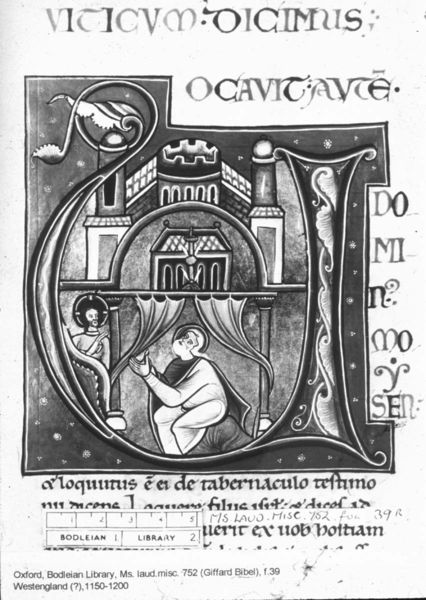
Titel: Giffard Bibel
Institution: Oxford, Bodleian Library
Schlagwörter: schloss, vorhang, kirche, turm, burg, sterne, buchstabe, beten, gebet, buchseite, nimbus, jesus, mittelalter, heiliger, bücherei, heilige, letter, handschrift, betender, initial, buchmalerei, majuskel, minuskel, buchkunst, u